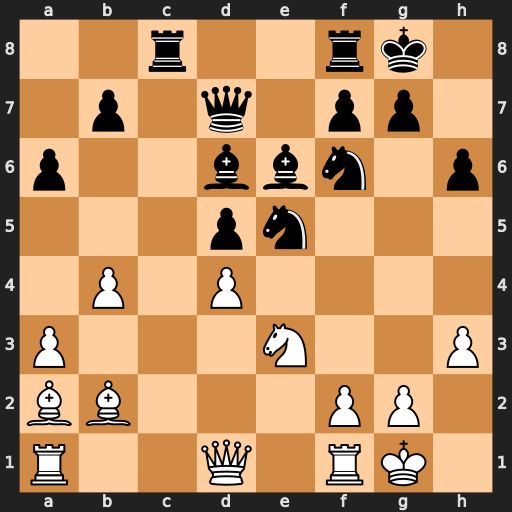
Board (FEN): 2r2rk1/1p1q1pp1/p2bbn1p/3pn3/1P1P4/P3N2P/BB3PP1/R2Q1RK1
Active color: w
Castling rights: -
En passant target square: -
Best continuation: dxe5 Bxe5 Bxe5